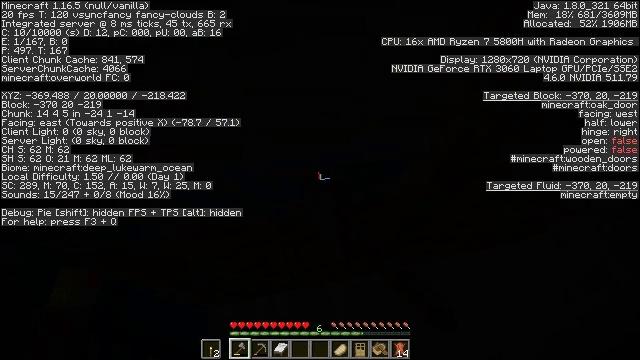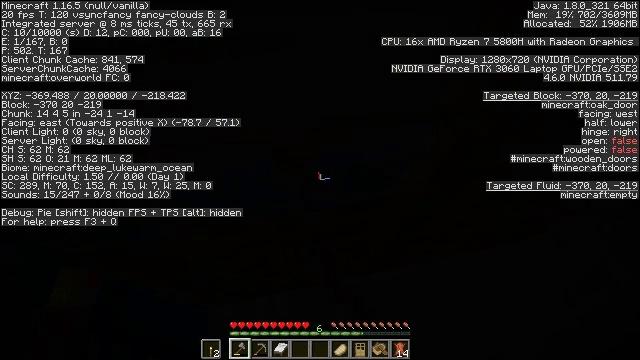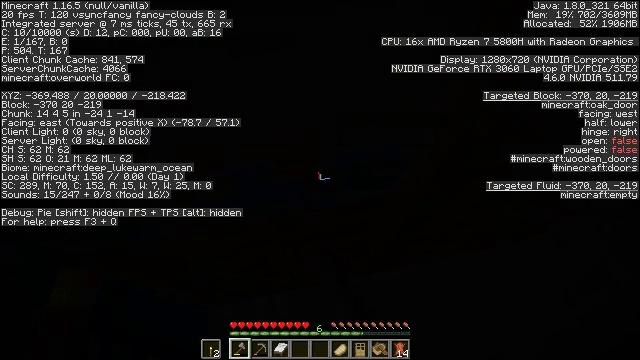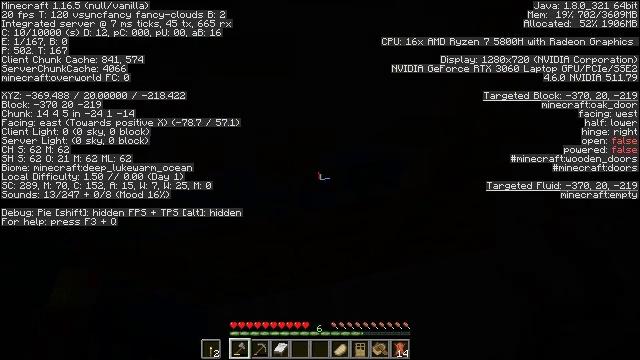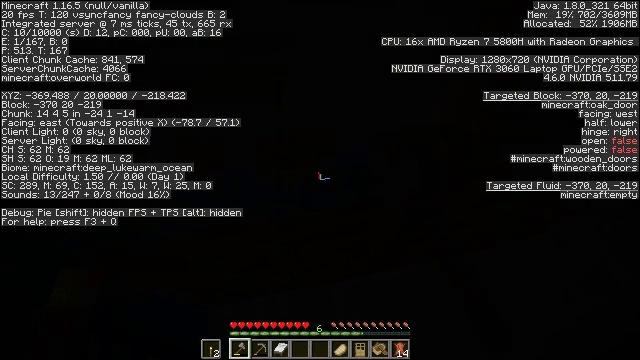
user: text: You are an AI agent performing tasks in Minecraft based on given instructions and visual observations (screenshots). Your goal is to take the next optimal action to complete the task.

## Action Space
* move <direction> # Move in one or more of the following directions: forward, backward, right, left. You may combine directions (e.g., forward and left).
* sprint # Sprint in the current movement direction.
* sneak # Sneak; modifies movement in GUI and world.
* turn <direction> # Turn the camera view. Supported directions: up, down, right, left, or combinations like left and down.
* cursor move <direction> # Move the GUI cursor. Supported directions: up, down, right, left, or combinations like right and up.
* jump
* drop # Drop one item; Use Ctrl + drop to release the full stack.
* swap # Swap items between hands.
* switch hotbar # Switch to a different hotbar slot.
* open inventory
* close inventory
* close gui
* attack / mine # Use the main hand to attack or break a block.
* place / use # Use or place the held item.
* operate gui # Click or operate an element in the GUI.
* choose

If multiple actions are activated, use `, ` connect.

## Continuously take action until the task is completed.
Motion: motion action
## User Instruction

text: Attack the oak door to gather it.
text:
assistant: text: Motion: attack / mine
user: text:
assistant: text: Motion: attack / mine
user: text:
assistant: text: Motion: attack / mine
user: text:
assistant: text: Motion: attack / mine
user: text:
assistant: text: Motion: attack / mine